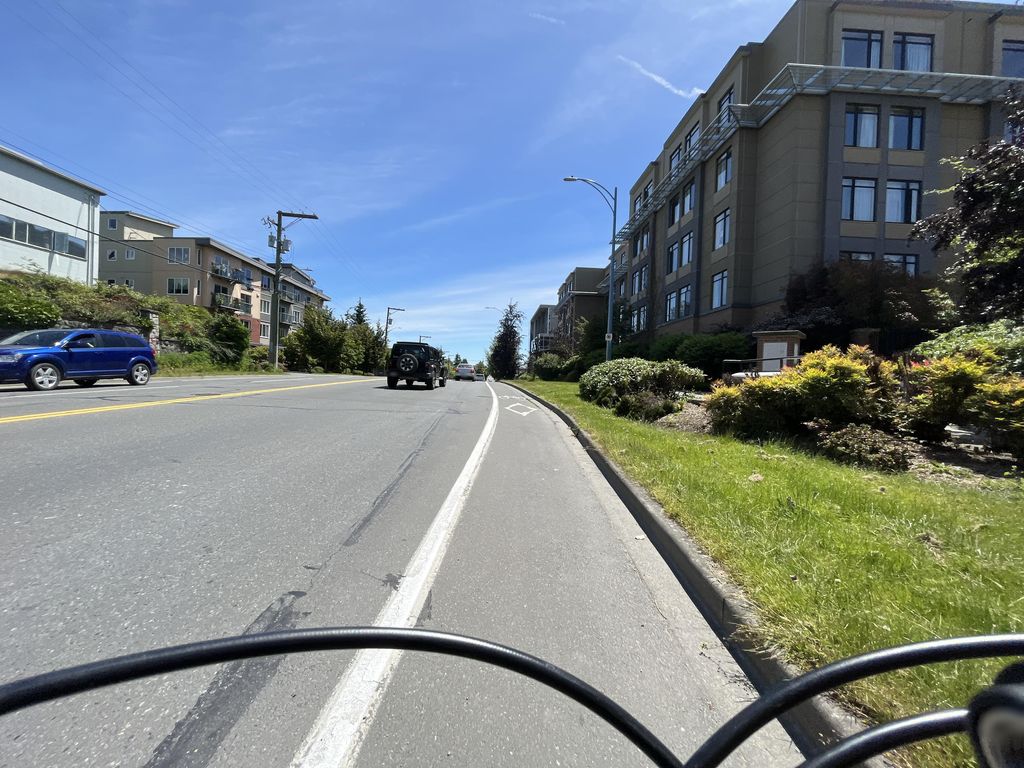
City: victoria